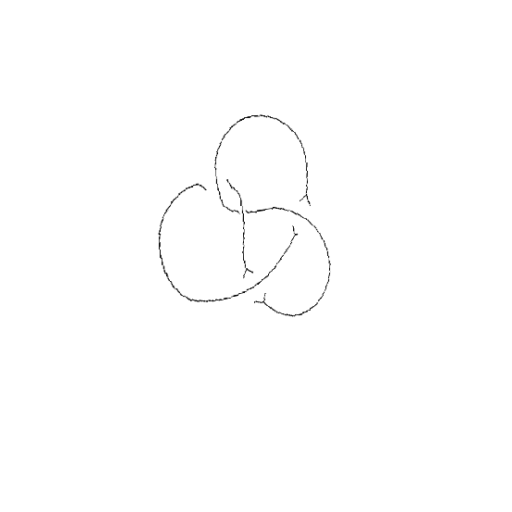
Crossing number: 4